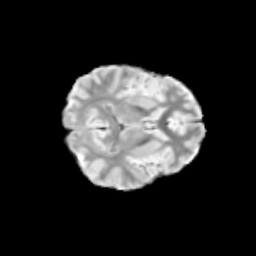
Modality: T2w
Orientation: axial
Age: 11
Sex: male
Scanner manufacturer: siemens
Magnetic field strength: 3 T
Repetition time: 3.8 s
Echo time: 0.07 s